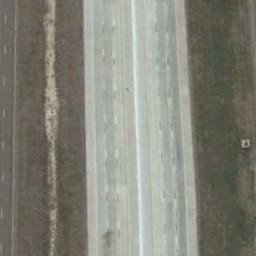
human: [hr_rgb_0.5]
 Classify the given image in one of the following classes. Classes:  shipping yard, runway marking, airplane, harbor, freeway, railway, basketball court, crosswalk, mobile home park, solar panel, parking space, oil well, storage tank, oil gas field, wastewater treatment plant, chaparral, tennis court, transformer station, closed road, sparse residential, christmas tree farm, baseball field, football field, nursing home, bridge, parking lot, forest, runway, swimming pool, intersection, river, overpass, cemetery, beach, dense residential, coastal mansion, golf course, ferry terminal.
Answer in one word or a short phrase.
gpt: freeway